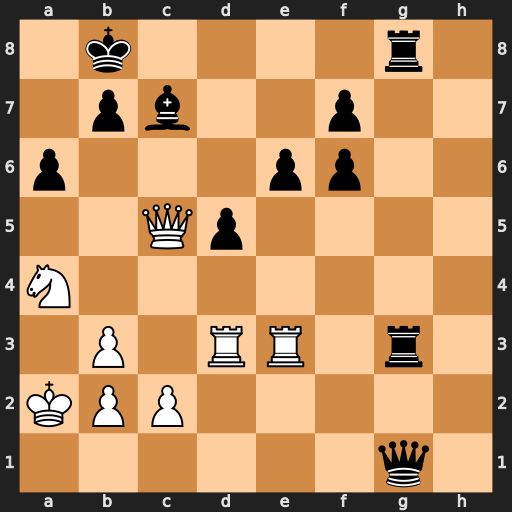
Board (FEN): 1k4r1/1pb2p2/p3pp2/2Qp4/N7/1P1RR1r1/KPP5/6q1
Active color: w
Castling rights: -
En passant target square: -
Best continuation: Rc3 Rc8 Rxg3 Qxc5 Nxc5